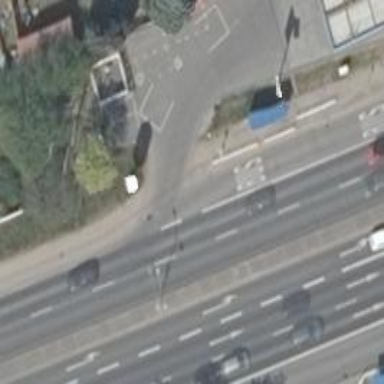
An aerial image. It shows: Public transport stop position.